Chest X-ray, PA view. Patient: 68 years old, sex F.
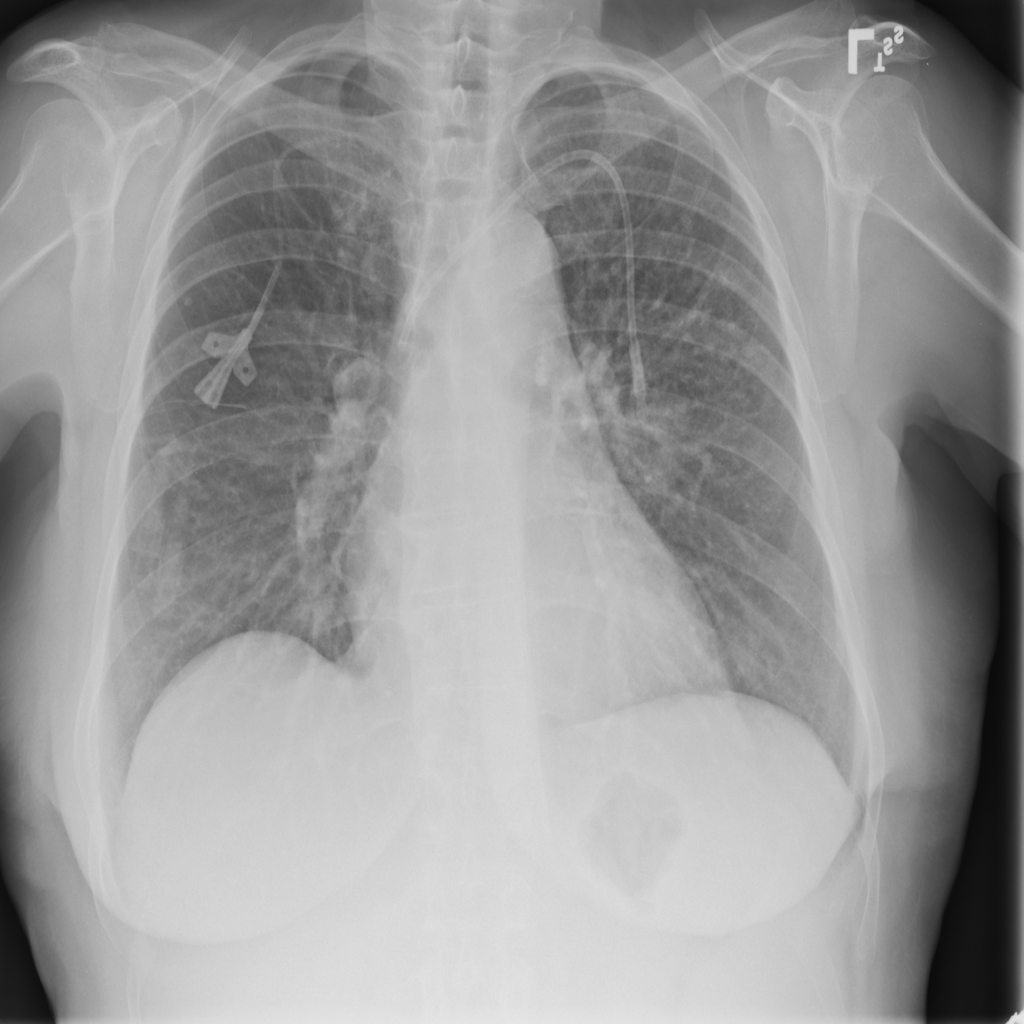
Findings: No Finding